Field crop: tomato
Growth stage: 1
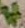
Species: solanum